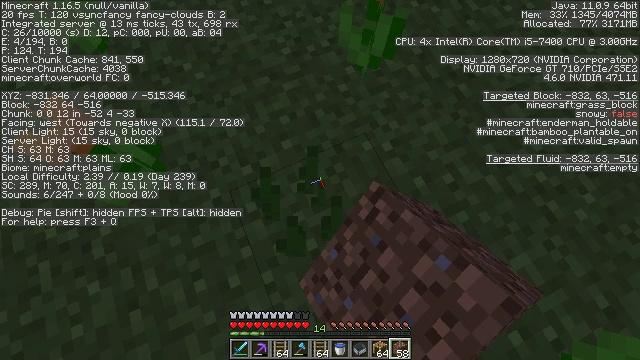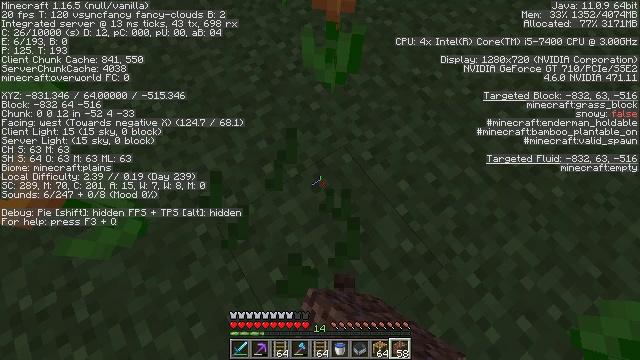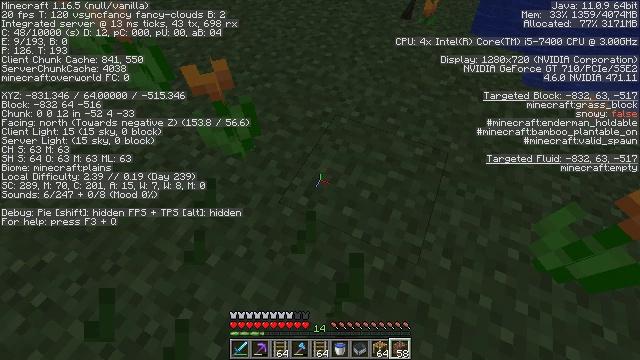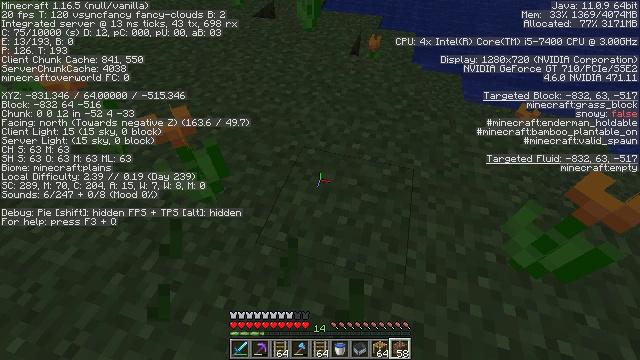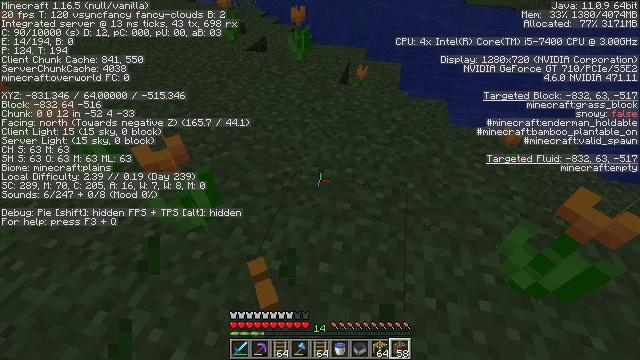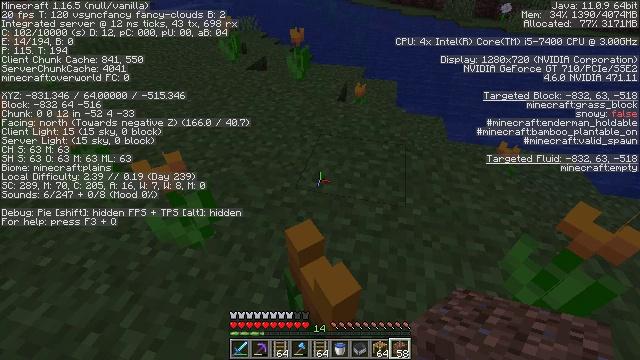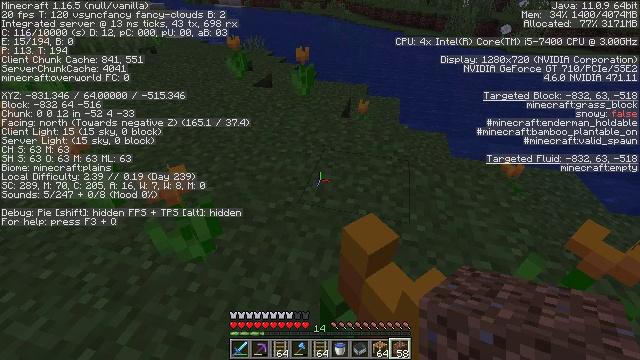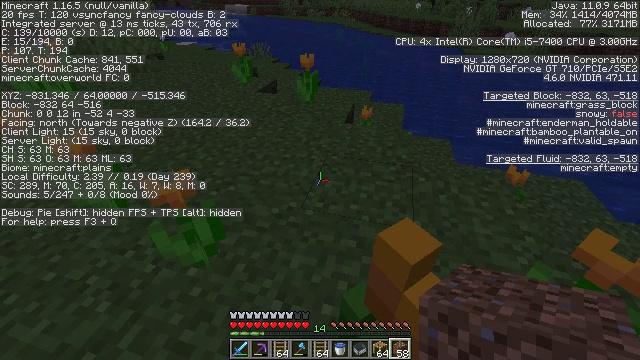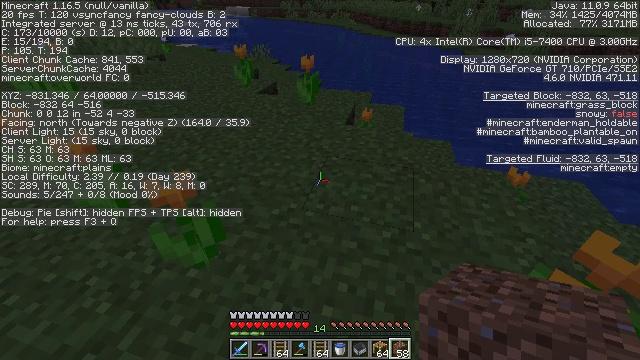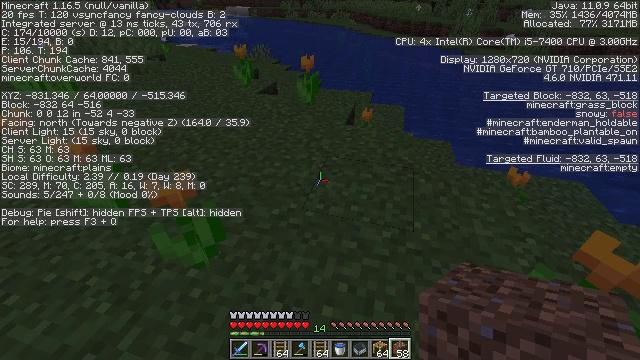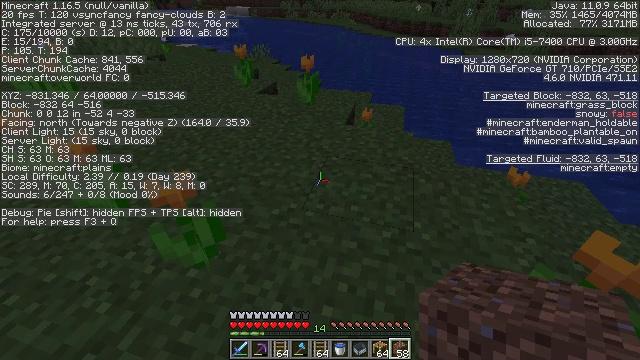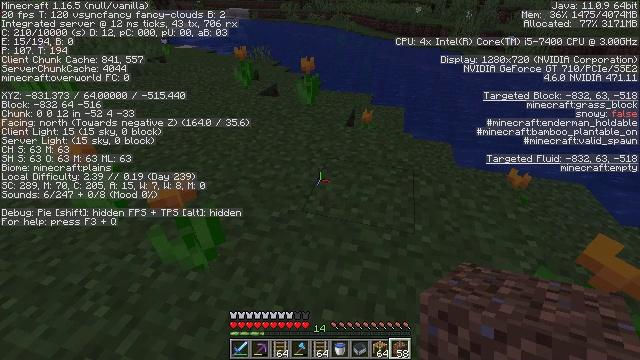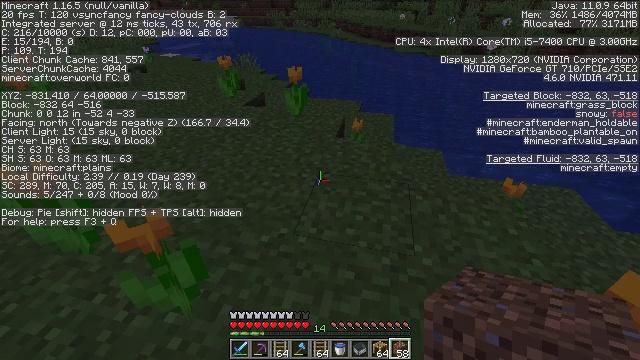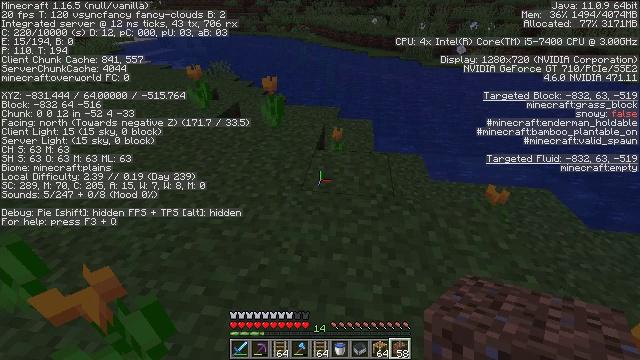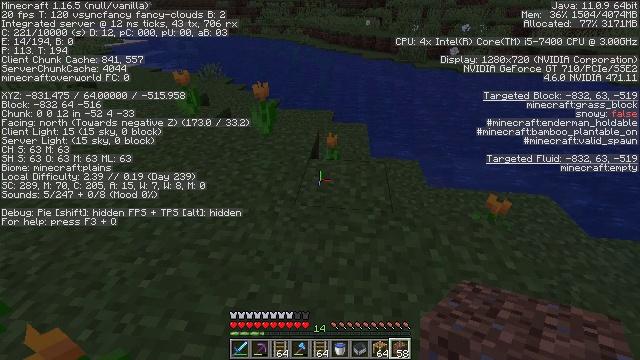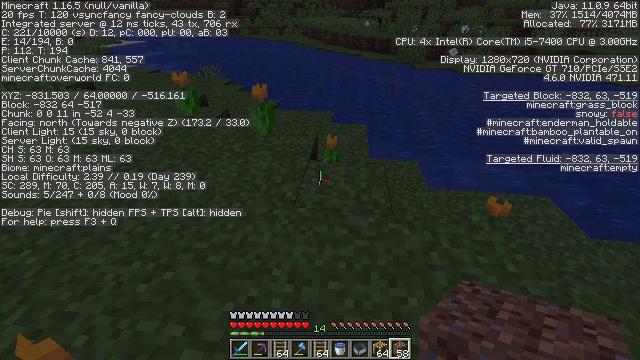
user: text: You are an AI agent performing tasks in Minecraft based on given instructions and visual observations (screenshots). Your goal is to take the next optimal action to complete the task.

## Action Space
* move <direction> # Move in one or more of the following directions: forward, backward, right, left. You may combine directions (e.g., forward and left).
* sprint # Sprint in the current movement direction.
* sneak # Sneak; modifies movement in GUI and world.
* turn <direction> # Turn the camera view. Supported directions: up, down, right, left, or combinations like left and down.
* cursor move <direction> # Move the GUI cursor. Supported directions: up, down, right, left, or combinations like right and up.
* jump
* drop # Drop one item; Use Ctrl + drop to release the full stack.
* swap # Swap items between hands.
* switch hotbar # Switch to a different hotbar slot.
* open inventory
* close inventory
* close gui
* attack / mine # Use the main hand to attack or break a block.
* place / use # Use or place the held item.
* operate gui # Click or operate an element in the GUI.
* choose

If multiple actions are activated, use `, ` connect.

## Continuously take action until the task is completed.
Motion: motion action
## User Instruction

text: Break the orange tulip to gather it.
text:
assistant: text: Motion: turn right and up
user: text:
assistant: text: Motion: turn right and up
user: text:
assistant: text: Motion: turn right and up
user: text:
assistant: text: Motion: turn right and up
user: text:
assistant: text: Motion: turn up
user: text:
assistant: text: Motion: turn up
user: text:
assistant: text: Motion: turn up
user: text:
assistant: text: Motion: no_op
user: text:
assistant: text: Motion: no_op
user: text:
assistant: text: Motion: no_op
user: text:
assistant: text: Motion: move forward
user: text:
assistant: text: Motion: move forward, turn right and up
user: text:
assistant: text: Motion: move forward, turn right
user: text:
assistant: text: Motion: move forward, turn right
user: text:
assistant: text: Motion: move forward
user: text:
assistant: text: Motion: move forward
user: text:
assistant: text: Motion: move forward, turn right
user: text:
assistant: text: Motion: move forward, turn right and down
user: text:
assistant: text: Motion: move forward, turn down
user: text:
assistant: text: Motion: move forward, turn down
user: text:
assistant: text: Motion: no_op
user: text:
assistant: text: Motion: turn down
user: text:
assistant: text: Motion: no_op
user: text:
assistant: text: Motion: no_op
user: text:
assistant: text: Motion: no_op
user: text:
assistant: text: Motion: attack / mine
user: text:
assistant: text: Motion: attack / mine
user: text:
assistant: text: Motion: attack / mine
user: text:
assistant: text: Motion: no_op
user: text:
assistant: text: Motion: no_op